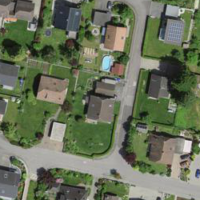
EUNIS habitat code: 54
Species observed at this site:
Geranium sanguineum